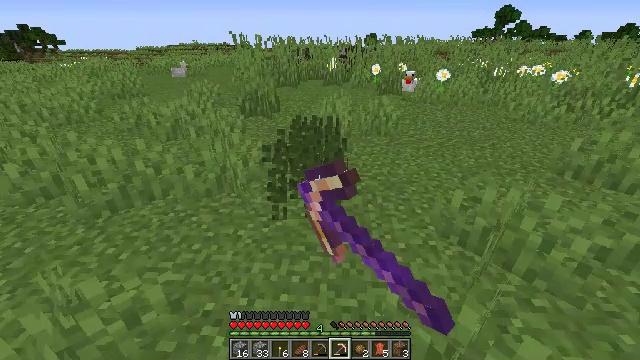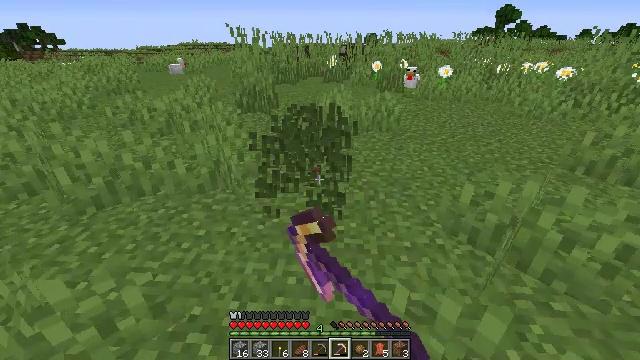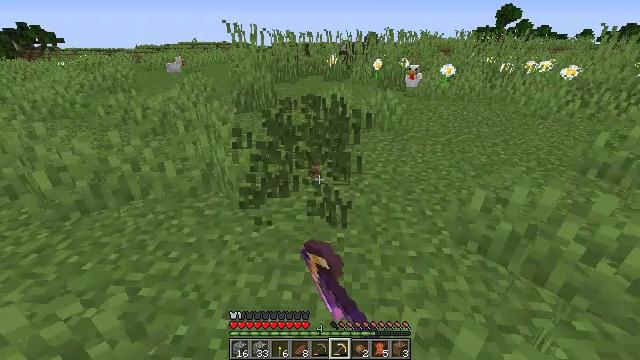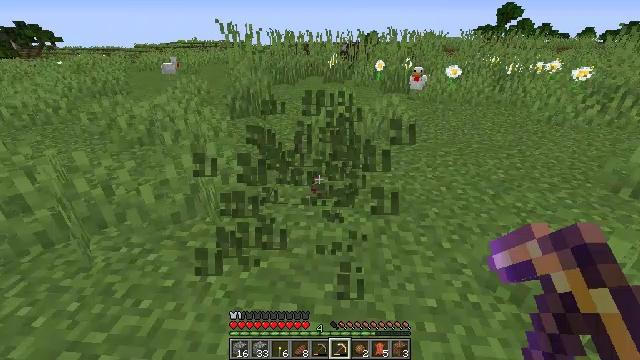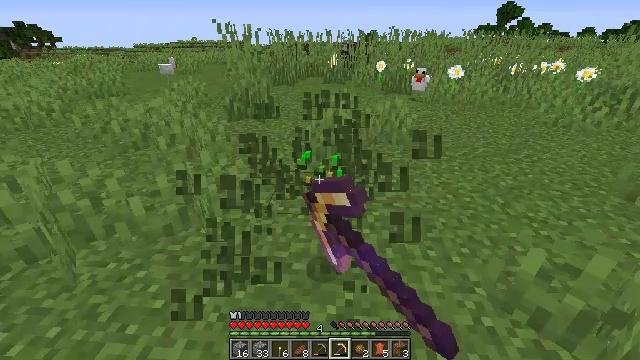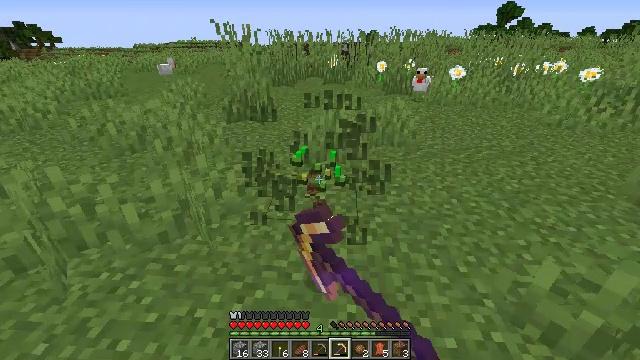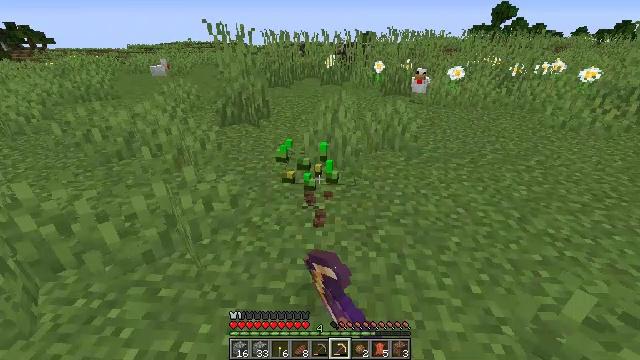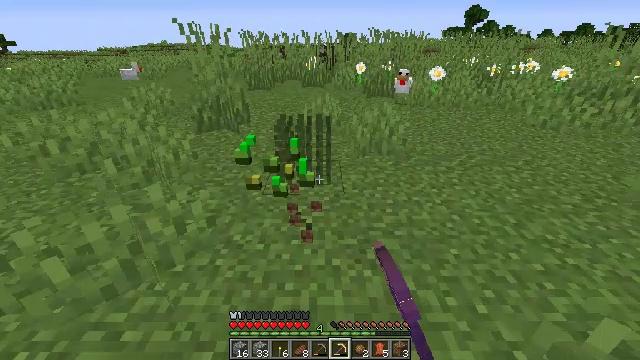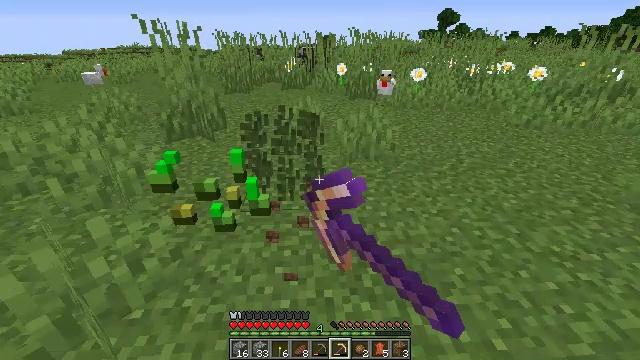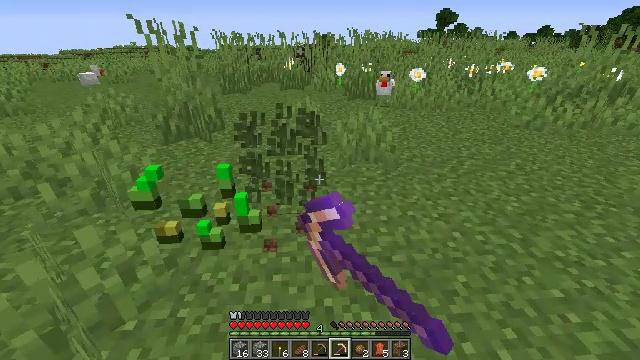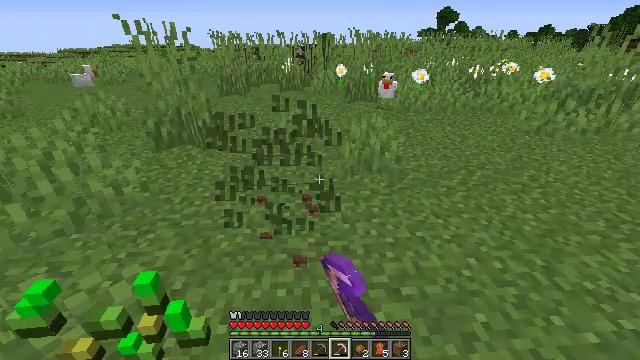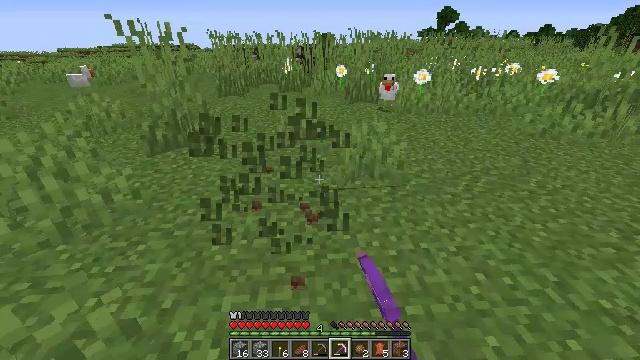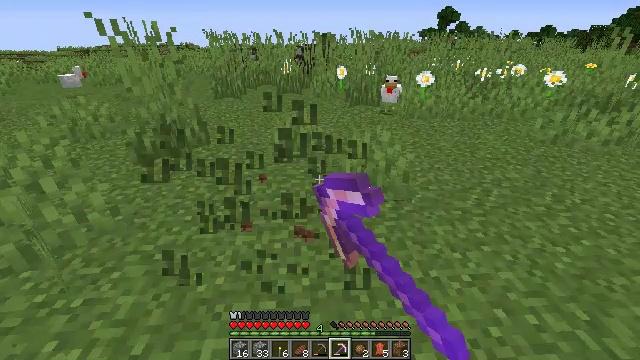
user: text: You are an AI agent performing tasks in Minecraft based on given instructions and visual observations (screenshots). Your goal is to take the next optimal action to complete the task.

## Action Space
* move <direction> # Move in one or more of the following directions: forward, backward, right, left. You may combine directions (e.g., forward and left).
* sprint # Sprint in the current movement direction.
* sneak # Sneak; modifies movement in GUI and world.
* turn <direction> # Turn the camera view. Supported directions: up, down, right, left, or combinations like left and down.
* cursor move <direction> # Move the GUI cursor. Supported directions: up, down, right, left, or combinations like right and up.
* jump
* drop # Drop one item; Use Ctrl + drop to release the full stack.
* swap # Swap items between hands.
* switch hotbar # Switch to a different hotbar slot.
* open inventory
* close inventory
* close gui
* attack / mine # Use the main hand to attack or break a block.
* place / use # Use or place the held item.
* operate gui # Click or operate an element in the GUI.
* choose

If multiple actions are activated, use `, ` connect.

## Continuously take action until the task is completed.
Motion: motion action
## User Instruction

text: Gather grass on the ground.
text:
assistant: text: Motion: move forward, attack / mine
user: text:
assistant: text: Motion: move forward, attack / mine
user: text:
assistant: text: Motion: move forward, attack / mine
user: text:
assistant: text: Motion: move forward, attack / mine
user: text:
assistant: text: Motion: move forward, attack / mine
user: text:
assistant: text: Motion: move forward, attack / mine
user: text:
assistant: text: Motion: move forward, turn right, attack / mine
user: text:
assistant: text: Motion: move forward, turn right, attack / mine
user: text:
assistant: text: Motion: move forward, attack / mine
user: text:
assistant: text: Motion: move forward, attack / mine
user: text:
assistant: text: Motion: move forward, attack / mine
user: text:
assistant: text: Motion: move forward, attack / mine
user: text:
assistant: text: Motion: no_op